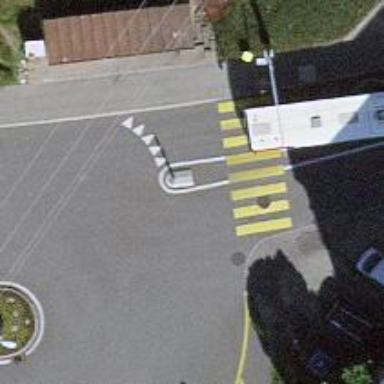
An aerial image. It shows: Uncontrolled zebra crossing with markings on the road.